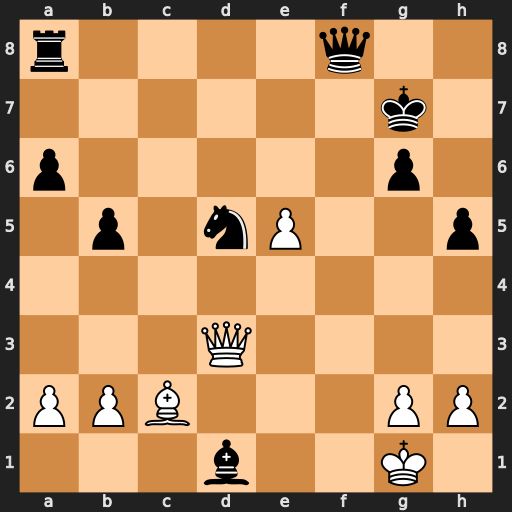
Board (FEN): r4q2/6k1/p5p1/1p1nP2p/8/3Q4/PPB3PP/3b2K1
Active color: w
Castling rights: -
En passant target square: -
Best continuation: Qxg6+ Kh8 Qh7#